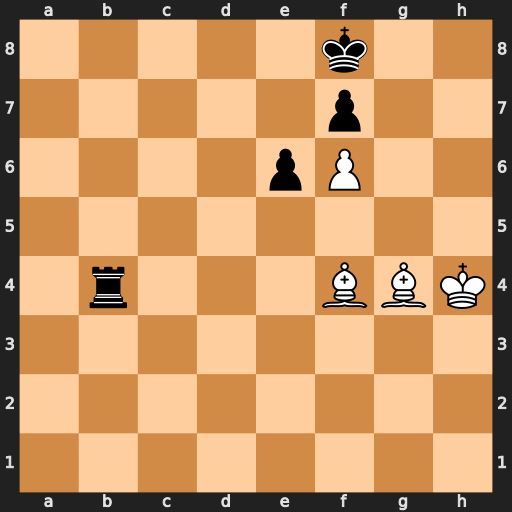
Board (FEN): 5k2/5p2/4pP2/8/1r3BBK/8/8/8
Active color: w
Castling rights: -
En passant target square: -
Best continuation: Bd6+ Ke8 Bxb4